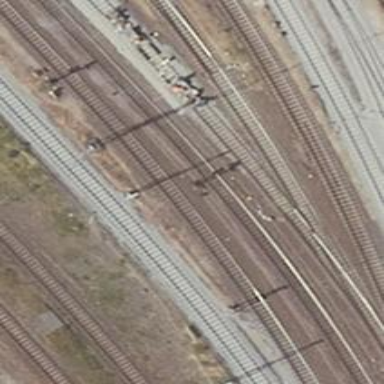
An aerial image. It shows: Siding railway line with electrified contact line for the trains.